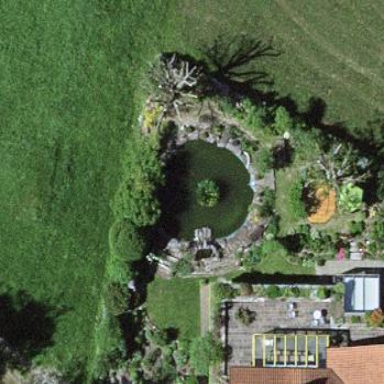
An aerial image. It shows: Serene pond surrounded by nature.